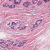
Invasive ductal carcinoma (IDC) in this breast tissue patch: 1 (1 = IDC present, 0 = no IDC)